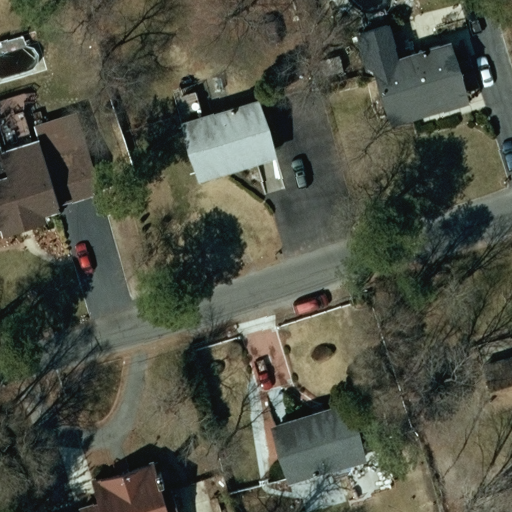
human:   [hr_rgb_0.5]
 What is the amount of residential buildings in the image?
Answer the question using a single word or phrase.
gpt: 6

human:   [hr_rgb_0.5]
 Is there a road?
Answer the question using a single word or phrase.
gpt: yes

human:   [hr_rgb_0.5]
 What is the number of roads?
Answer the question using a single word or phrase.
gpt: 1

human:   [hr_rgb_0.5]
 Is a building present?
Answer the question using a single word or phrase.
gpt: yes

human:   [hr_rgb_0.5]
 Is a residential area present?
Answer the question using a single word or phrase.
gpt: yes

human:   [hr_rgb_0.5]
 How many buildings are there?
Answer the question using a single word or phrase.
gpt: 6

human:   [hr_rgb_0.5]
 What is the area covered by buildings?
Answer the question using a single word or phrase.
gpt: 1298m2

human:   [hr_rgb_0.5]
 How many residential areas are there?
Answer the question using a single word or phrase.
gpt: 1

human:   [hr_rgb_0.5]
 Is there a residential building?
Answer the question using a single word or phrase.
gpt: yes

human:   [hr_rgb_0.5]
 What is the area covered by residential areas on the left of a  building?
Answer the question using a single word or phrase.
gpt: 0m2

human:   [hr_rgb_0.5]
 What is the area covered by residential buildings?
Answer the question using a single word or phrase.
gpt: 1298m2

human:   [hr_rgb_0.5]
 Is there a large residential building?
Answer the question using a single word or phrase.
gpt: no

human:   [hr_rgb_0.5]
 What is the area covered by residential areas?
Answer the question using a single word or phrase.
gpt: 10621m2

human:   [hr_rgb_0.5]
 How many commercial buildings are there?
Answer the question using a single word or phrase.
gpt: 0

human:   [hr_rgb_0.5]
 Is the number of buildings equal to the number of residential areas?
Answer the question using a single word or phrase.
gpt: no

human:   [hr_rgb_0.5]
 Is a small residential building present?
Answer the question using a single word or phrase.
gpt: yes

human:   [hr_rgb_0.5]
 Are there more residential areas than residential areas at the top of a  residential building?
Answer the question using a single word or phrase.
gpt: yes

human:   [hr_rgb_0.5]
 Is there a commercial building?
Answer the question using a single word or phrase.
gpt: no

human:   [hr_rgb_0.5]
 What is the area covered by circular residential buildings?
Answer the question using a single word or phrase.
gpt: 0m2

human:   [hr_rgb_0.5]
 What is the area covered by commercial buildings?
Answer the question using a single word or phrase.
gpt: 0m2

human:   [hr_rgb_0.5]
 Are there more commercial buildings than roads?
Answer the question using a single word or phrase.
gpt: no

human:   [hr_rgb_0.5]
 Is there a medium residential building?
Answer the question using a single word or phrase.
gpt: yes

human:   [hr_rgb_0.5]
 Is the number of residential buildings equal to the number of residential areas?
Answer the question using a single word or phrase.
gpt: no

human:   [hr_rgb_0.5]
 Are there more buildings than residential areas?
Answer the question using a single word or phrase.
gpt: yes

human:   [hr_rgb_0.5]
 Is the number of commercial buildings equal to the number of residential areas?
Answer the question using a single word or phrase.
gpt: no

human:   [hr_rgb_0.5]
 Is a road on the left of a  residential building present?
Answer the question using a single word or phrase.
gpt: no

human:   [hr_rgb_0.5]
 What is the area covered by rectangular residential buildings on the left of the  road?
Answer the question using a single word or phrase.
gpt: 0m2

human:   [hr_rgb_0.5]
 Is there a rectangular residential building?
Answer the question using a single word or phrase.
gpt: yes

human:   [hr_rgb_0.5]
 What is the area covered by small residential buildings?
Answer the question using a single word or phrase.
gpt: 88m2

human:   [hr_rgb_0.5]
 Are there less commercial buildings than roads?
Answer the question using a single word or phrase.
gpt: yes

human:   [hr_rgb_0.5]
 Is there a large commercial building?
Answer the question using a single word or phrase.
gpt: no

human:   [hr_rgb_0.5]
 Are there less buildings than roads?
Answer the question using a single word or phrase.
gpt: no

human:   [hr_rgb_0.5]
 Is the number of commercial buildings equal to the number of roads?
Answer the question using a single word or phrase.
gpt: no

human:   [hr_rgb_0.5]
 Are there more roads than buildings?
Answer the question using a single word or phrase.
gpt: no

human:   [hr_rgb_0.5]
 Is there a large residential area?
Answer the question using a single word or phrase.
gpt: yes

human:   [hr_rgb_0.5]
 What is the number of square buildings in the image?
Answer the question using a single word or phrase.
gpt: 0

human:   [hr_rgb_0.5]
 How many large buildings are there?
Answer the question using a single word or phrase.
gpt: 0

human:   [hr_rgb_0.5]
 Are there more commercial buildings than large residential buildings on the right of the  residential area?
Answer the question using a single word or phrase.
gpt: no

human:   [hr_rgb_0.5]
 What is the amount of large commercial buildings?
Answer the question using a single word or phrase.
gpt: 0

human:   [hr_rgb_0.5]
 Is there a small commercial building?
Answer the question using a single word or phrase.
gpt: no

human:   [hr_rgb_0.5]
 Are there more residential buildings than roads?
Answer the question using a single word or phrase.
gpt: yes

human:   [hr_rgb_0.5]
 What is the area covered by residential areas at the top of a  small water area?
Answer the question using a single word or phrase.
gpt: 0m2

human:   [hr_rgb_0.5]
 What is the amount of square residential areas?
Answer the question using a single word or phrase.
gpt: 0

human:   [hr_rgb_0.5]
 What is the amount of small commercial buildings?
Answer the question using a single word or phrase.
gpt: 0

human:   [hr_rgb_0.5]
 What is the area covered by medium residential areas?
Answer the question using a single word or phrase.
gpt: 0m2

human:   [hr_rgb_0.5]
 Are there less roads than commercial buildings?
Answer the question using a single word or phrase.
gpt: no

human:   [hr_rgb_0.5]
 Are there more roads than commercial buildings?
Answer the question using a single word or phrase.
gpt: yes

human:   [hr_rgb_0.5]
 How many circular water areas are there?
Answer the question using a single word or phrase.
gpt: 0

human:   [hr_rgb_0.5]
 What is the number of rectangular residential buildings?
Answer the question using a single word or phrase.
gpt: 2

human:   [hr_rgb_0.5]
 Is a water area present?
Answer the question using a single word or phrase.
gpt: no

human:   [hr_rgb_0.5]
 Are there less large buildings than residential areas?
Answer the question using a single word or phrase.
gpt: yes

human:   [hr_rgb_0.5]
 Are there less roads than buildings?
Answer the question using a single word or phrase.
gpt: yes

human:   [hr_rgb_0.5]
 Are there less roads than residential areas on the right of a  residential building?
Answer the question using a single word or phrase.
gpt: no

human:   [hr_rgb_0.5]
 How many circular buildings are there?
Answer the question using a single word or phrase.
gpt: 0

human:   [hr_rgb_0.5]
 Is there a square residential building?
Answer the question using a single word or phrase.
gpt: no

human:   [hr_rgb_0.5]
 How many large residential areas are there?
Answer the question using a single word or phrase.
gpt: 1

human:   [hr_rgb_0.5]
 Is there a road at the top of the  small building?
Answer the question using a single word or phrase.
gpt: no

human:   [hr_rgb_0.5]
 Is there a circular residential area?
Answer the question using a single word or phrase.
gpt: no

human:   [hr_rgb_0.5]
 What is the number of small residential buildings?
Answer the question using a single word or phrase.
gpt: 1

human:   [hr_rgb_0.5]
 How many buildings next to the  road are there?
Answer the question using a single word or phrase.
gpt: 6

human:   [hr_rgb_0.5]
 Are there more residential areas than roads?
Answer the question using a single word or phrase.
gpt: no

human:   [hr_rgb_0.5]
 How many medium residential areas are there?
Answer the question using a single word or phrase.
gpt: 0

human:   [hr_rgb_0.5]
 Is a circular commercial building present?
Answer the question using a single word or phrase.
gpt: no

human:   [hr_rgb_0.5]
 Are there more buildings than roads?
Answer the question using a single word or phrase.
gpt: yes